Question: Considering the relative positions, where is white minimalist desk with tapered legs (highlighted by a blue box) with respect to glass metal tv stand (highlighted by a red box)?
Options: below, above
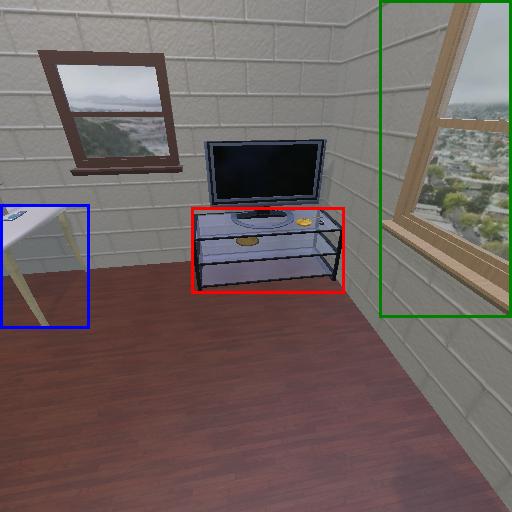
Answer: below